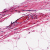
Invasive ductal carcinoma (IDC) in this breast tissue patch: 0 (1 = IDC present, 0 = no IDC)